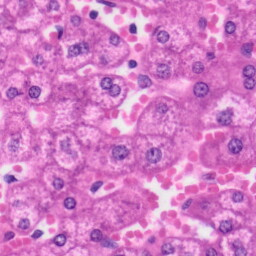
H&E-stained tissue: Liver